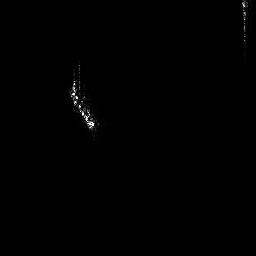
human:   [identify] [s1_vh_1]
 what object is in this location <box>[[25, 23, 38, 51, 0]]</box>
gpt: <ref>1 large ship at the center</ref>